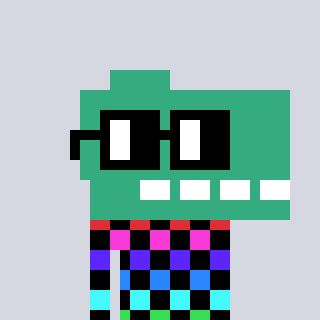
a pixel art character with square black glasses, a dino-shaped head and a magenta-colored body on a cool background